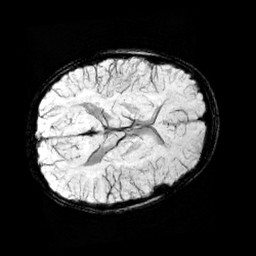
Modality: minIP
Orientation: axial
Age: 10
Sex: male
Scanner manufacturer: siemens
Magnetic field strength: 3 T
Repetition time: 0.027 s
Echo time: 0.02 s